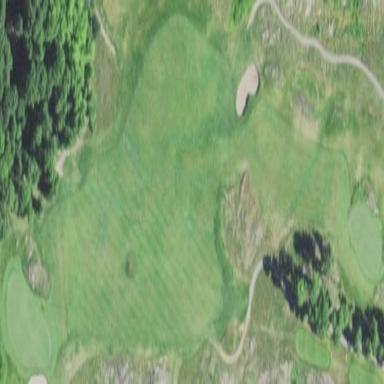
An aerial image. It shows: Grassy area designated as golf fairway.